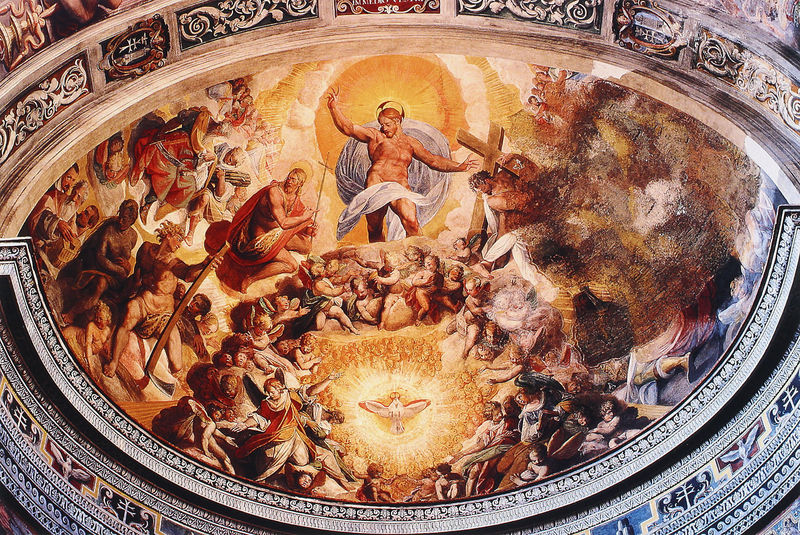
Titel: Santo Spirito in Sassia
Künstler: Jacopo Zucchi
Standort: Rom, S. Spirito in Sassia (EU - I - Latium)
Schlagwörter: wolken, licht, architektur, johannes, taube, sonne, gold, engel, rand, kreuz, strahlen, halbkreis, gesims, christus, segnen, chor, heilige, putti, auferstehung, johannes der täufer, pfingsten, heiliger geist, weltengericht, apsiskalotte